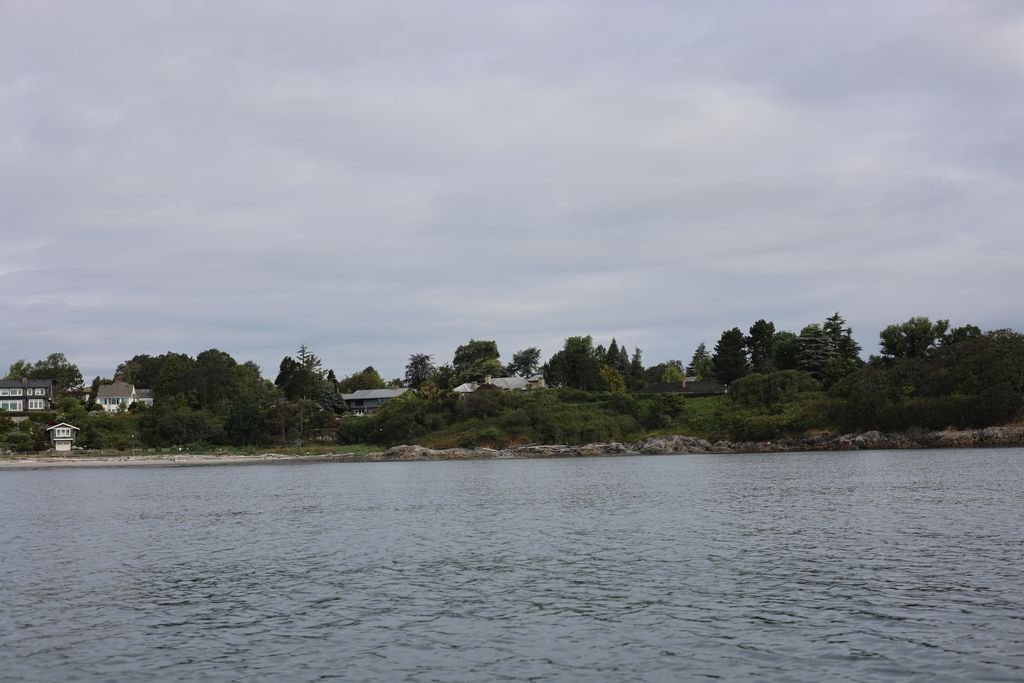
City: victoria